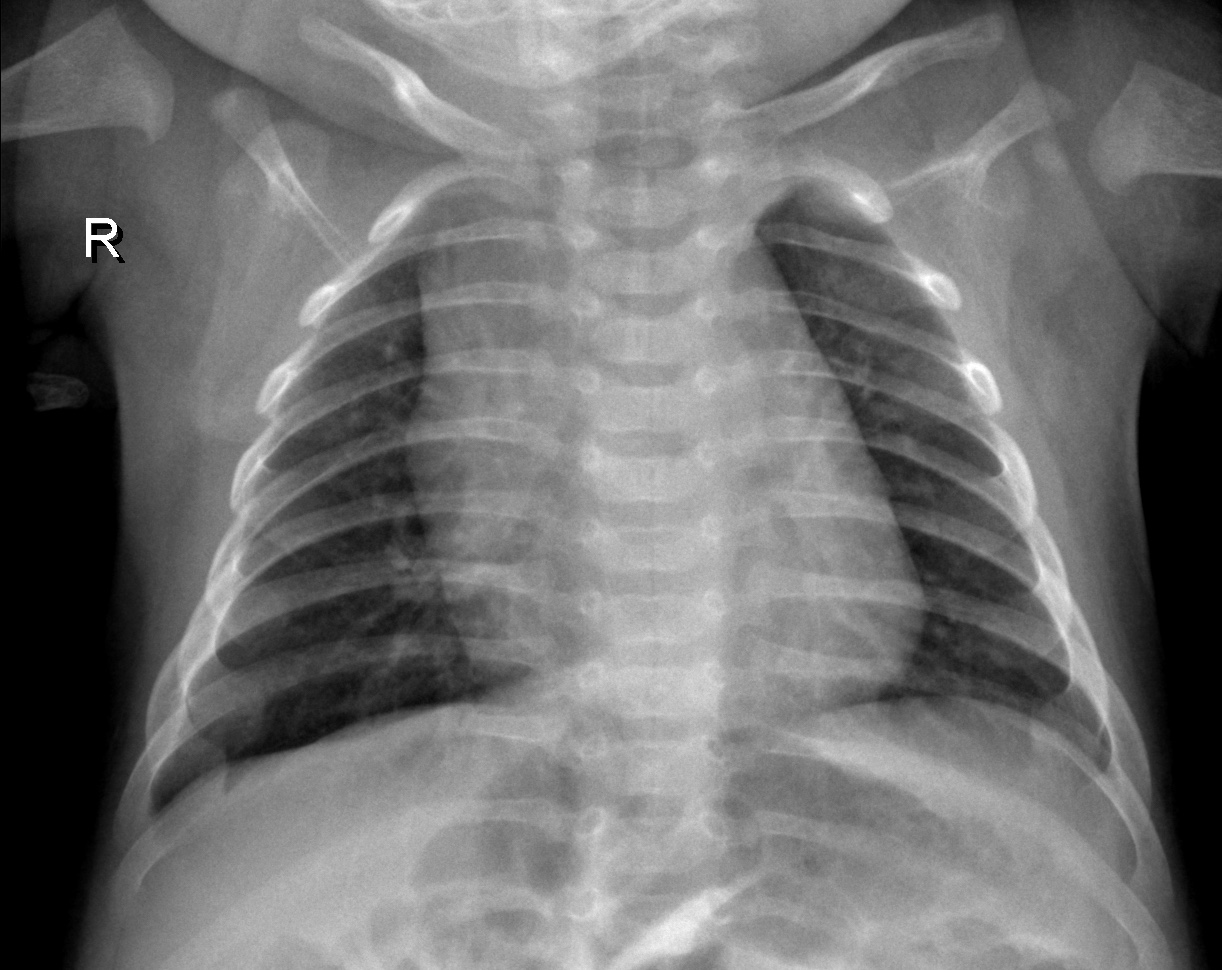
Diagnosis: NORMAL